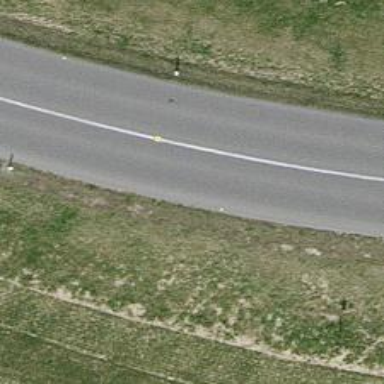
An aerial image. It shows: Secondary road.